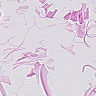
Metastatic tissue present: no